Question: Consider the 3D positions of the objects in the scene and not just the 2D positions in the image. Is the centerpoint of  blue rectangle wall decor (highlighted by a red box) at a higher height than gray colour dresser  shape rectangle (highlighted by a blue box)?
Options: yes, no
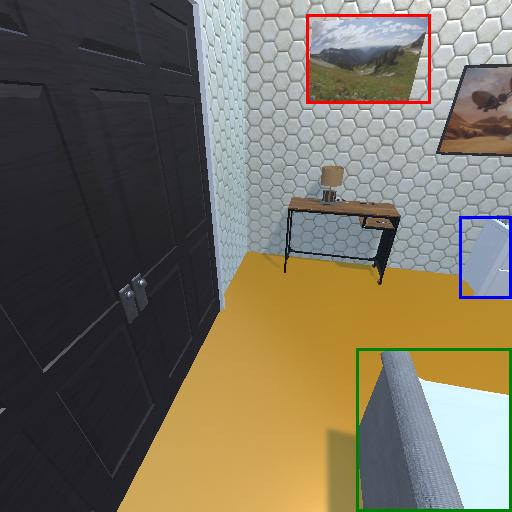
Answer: yes